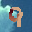
Label: 9